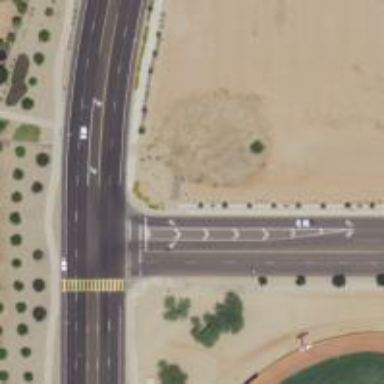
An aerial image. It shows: Solid stop line on the road.